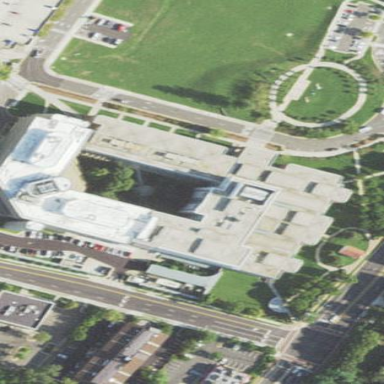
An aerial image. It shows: Office building that serves as courthouse.